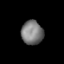
Tissue: lung
Cell type: Epithelial cells
Senescence score: 0.2178
Nuclear area (px): 511
Mean DAPI intensity: 122.376